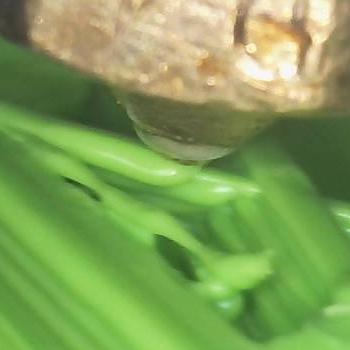
Flow rate: 300%